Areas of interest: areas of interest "Clothing, Shoes, Hats and Leather Goods Store"
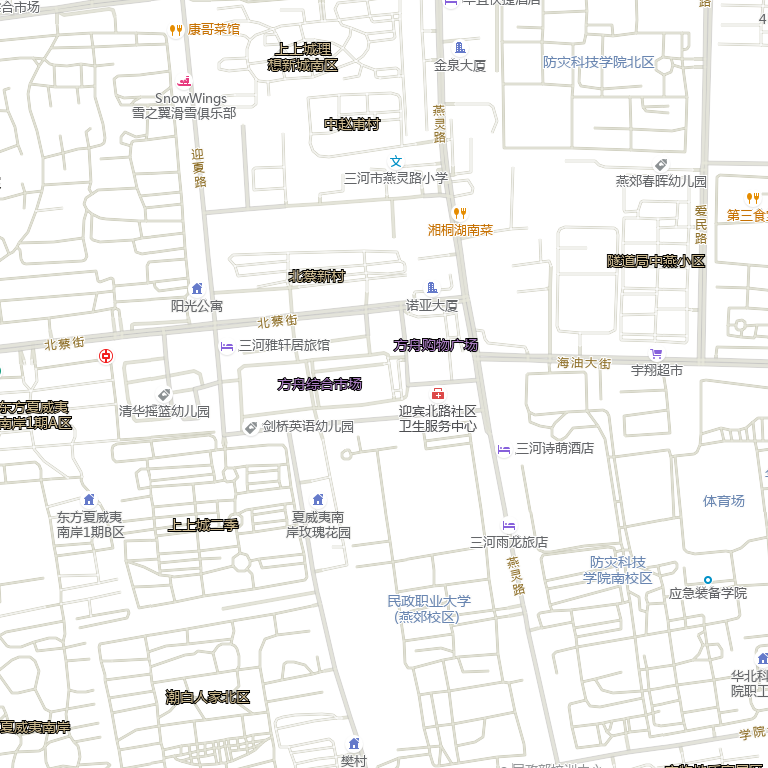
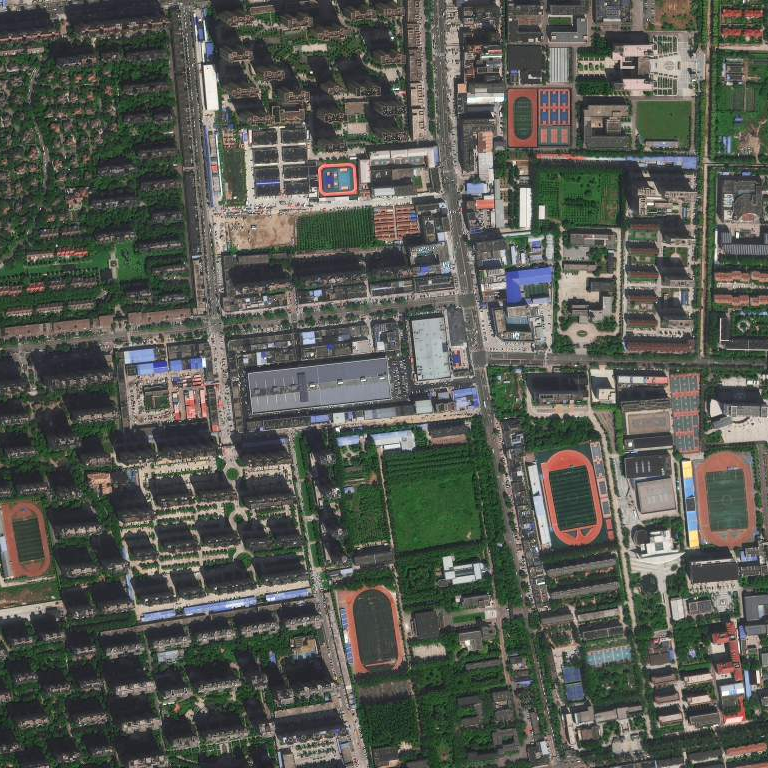